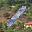
Label: 1